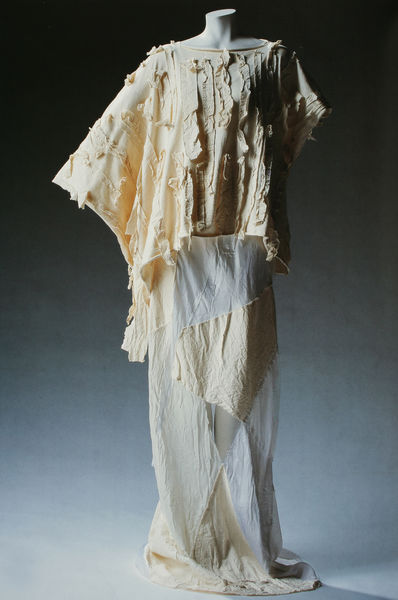
Titel: Bluse und Kleid
Künstler: Rei Kawakubo
Standort: Kyoto (Japan)
Institution: Kyoto Costume Institute
Schlagwörter: blau, umhang, weiß, gelb, grob, ocker, frankreich, frau, kleid, pastell, schwarz, beige, mode, rock, hose, falten, kleidung, lang, leinen, zerrissen, ärmel, hals, natur, boden, fransen, gewand, kostüm, stickerei, stoff, stoffe, schräg, schultern, seide, modell, abstrakt, creme, modern, schichten, flicken, überwurf, faden, naht, dünn, abendkleid, foto, fotografie, schulterfrei, fetzen, lumpen, kunst, puppe, sommerkleid, tracht, oberteil, struktur, fäden, design, baumwolle, kopflos, zweiteilig, asymmetrie, bodenlang, asymmetrisch, nähte, jute, ärmellos, zerfetzt, asymetrisch, dior, modedesign, zweiteiler, catwalk, chanel, designer, abendrobe, maxi, lagen, schneider, zotteln, getragen, bolero, cocktailkleid, vogelscheuche, haut couture, bahnenrock, eierfarben, maison margiela, stofflagen, worn, überurf